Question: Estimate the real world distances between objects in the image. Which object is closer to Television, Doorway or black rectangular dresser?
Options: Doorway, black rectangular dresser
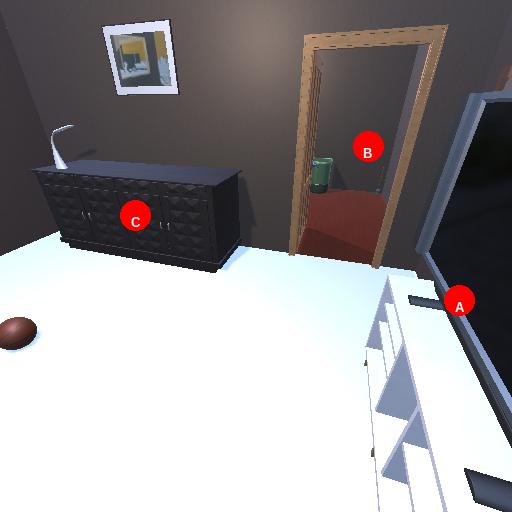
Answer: Doorway